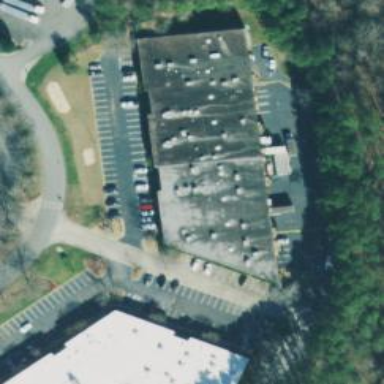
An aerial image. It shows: Building.